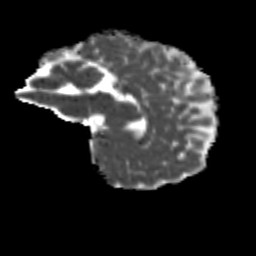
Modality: MD
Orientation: sagittal
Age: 11
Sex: male
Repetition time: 9.4 s
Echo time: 0.089 s